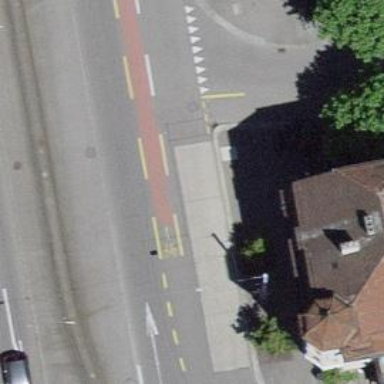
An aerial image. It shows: Platform for public transport is situated by the road.